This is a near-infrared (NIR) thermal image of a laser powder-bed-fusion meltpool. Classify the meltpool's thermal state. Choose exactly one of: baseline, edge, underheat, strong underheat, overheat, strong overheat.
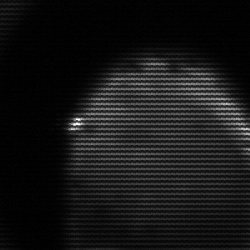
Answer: edge